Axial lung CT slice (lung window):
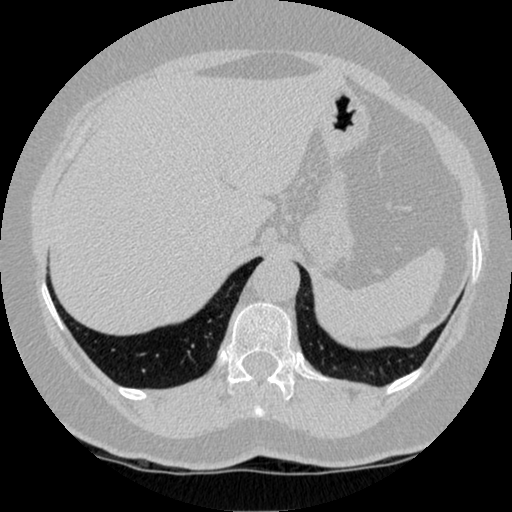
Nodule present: no